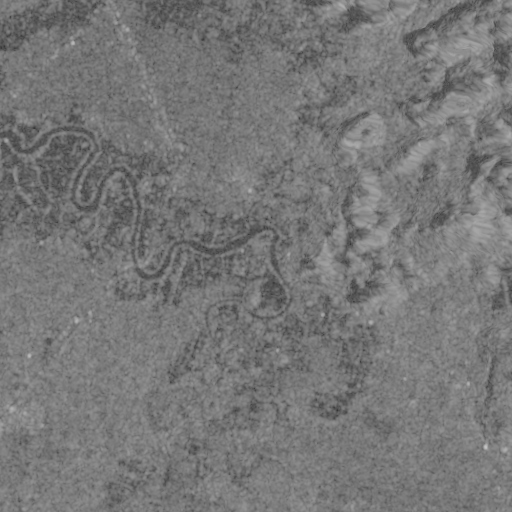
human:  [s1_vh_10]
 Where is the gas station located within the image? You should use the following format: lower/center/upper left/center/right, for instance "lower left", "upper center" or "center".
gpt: The gas station is located in the center left of the image.
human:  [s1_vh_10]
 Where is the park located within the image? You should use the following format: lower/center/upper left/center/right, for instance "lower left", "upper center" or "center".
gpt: The park is located in the lower right of the image.
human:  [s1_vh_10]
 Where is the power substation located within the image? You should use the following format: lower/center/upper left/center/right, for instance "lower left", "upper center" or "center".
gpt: The power substation is located in the upper center of the image.
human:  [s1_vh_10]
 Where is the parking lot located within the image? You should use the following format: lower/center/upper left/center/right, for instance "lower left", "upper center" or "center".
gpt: There is no parking lot in the image.

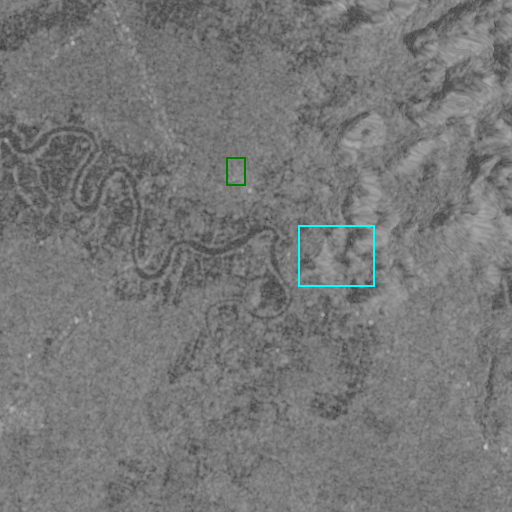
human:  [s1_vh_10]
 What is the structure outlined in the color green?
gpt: The structure outlined in green is a power substation.
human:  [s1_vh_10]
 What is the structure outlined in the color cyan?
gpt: The structure outlined in cyan is a quarry.
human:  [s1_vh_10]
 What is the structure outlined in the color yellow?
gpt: There is no yellow outline.